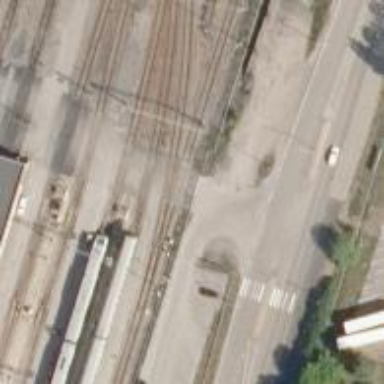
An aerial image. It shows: Railway level crossing.